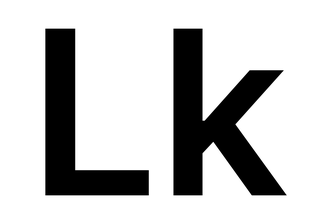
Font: Inter_SemiBold